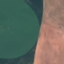
Land use / land cover: AnnualCrop